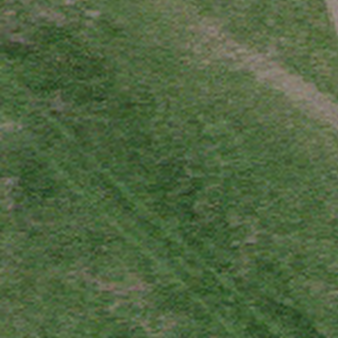
Label: other